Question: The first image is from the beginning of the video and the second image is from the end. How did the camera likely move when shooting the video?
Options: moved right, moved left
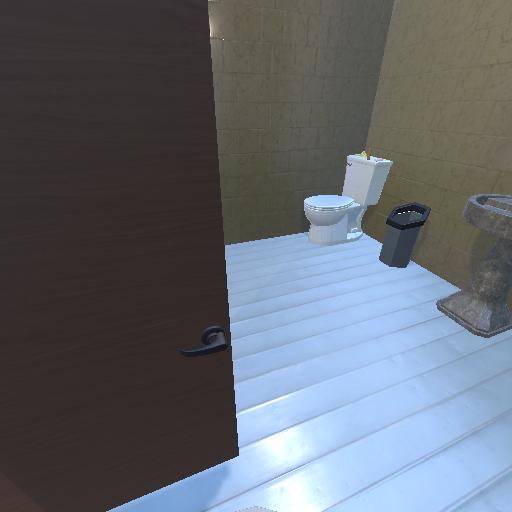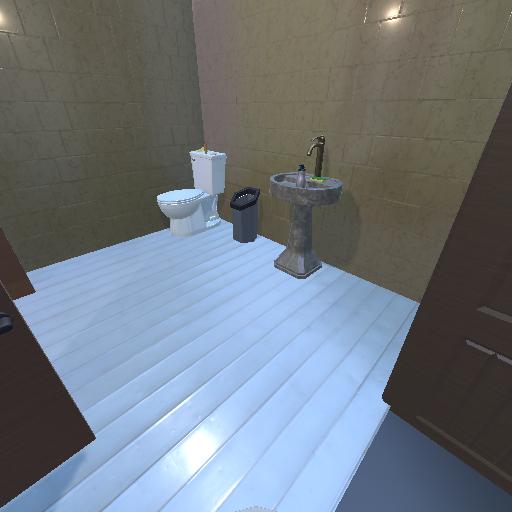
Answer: moved right